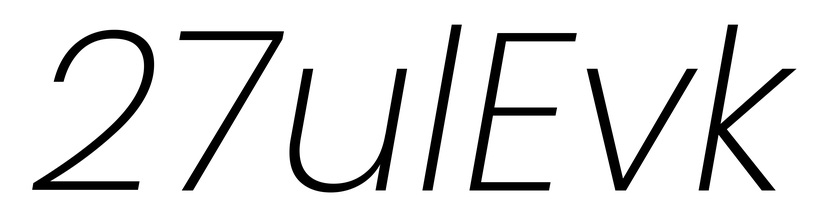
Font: Poppins-ExtraLightItalic